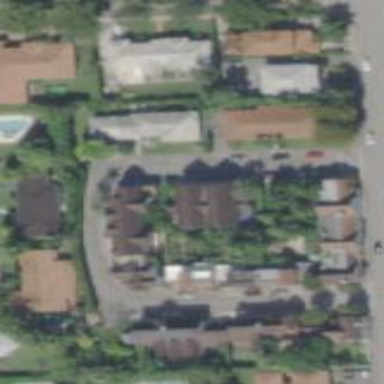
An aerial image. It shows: Residential area within neighborhood.